Chest X-ray:
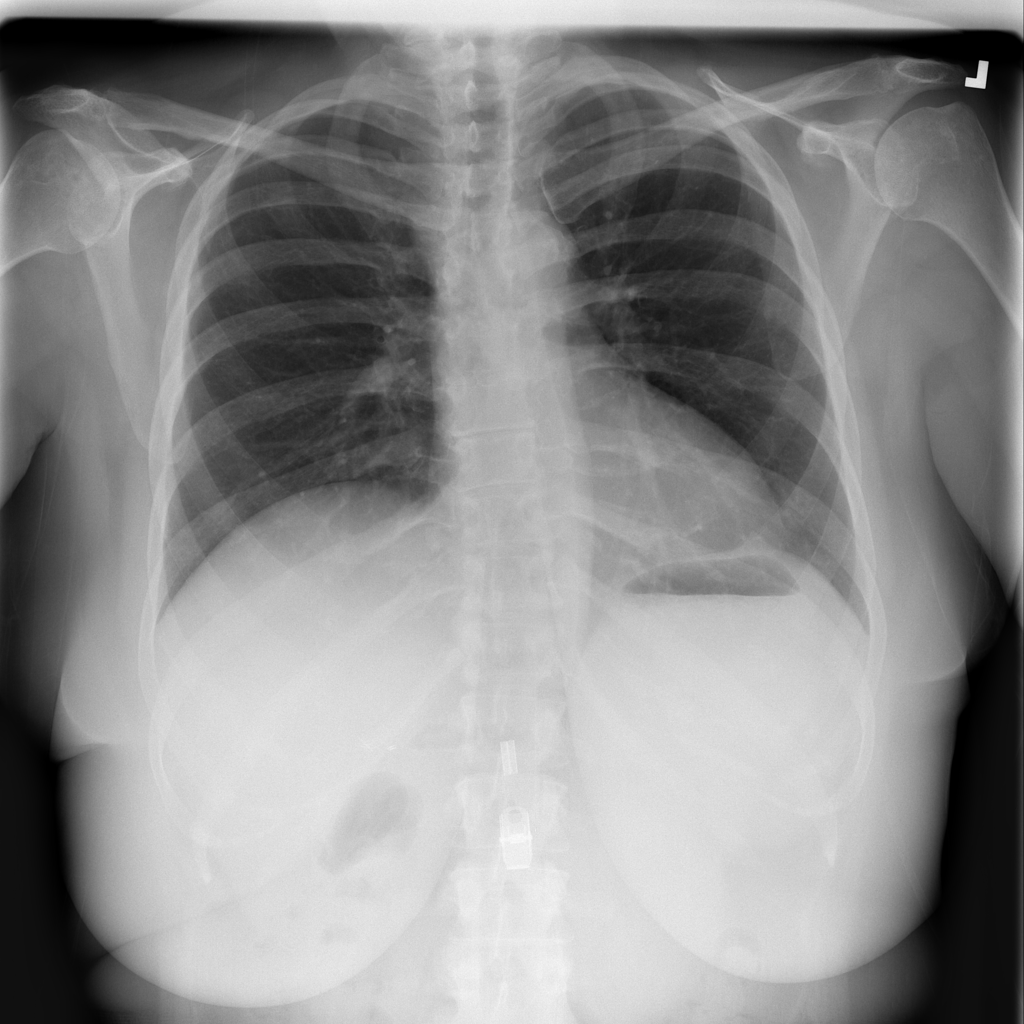
No abnormal finding: yes